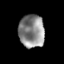
Tissue: lung
Cell type: Epithelial cells
Senescence score: 0.1998
Nuclear area (px): 820
Mean DAPI intensity: 138.751